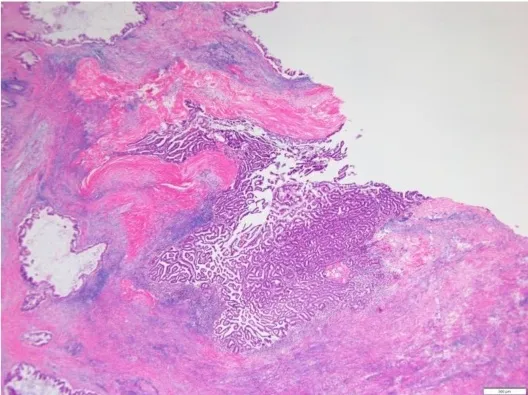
Pathological specimen from the patient in case 2. . B. The histological diagnosis of the pancreas head mass was an intraductal papillary mucinous carcinoma (IPMC).
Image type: pathology (h&e)